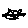
Label: cat